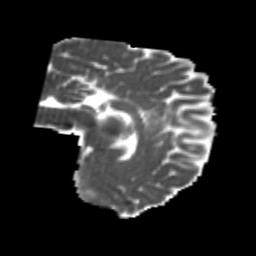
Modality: MD
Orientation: sagittal
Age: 20
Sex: female
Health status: healthy
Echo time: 0.074 s